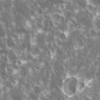
Label: not_dusty